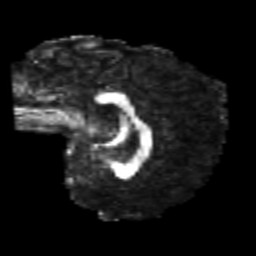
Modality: FA
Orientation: sagittal
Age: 26
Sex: female
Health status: healthy
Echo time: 0.074 s